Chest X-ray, PA view. Patient: 73 years old, sex F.
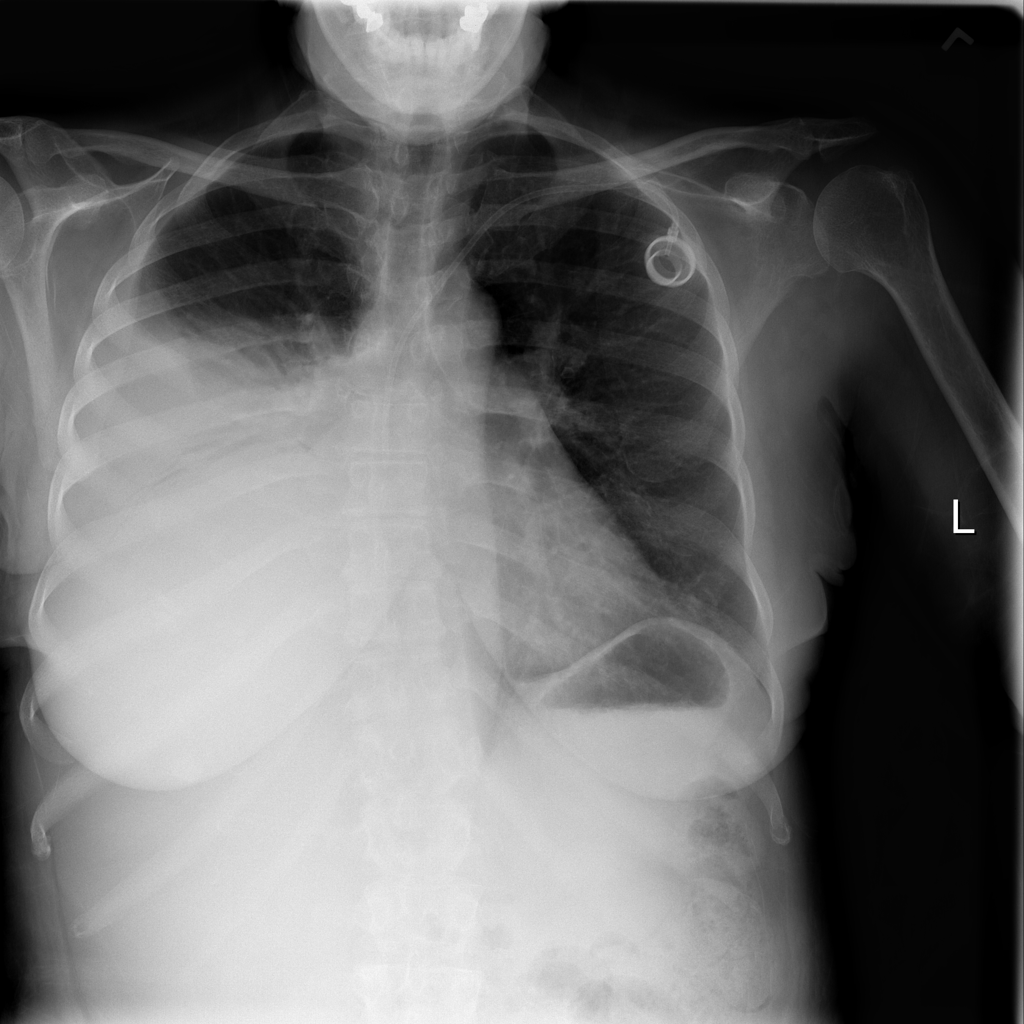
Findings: No Finding